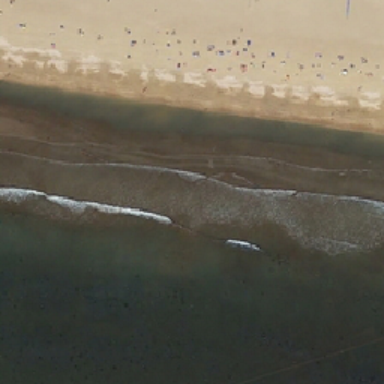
The sea beat white waves on the beach .